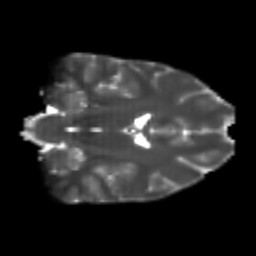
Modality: T2w
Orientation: coronal
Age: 19
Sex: female
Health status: healthy
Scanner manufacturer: philips
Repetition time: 7.384 s
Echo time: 0.08599 s